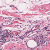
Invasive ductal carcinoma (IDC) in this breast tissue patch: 0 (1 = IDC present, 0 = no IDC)